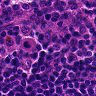
Metastatic tissue present: no